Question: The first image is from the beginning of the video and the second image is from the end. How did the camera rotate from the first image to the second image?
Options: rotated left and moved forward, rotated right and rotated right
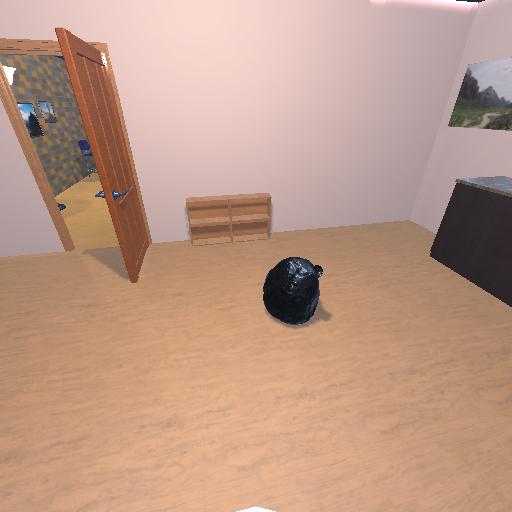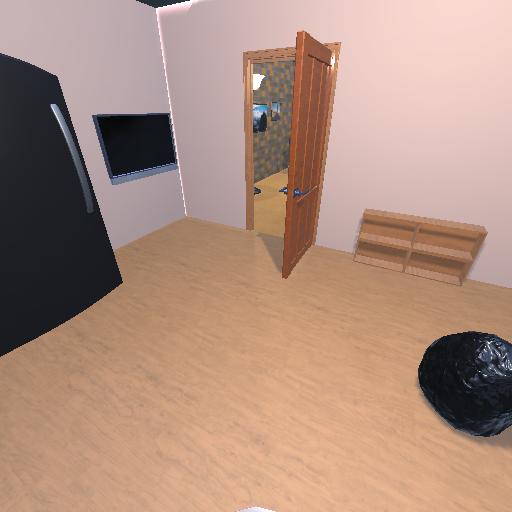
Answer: rotated left and moved forward